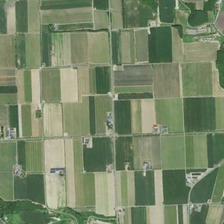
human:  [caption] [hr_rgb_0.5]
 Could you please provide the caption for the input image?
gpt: many pieces of farmlands are together .

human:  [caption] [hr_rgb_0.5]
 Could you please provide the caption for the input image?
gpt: many pieces of farmlands are together .

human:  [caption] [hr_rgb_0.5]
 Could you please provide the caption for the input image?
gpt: many pieces of farmlands are together .

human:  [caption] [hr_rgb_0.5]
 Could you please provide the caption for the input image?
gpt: many pieces of farmlands are together .

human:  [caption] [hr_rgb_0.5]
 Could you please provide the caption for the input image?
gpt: many pieces of farmlands are together .